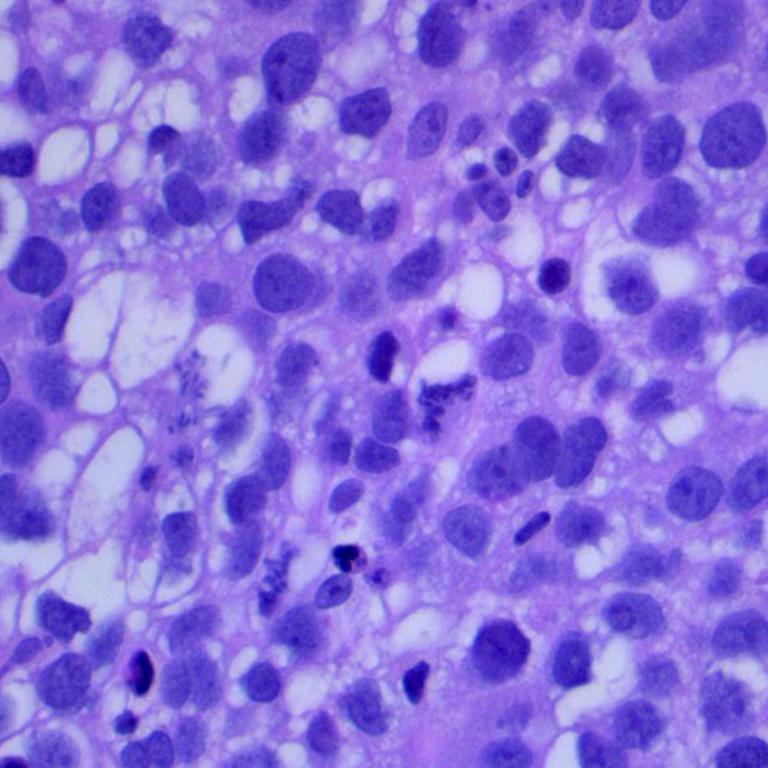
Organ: lung
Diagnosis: squamous carcinomas